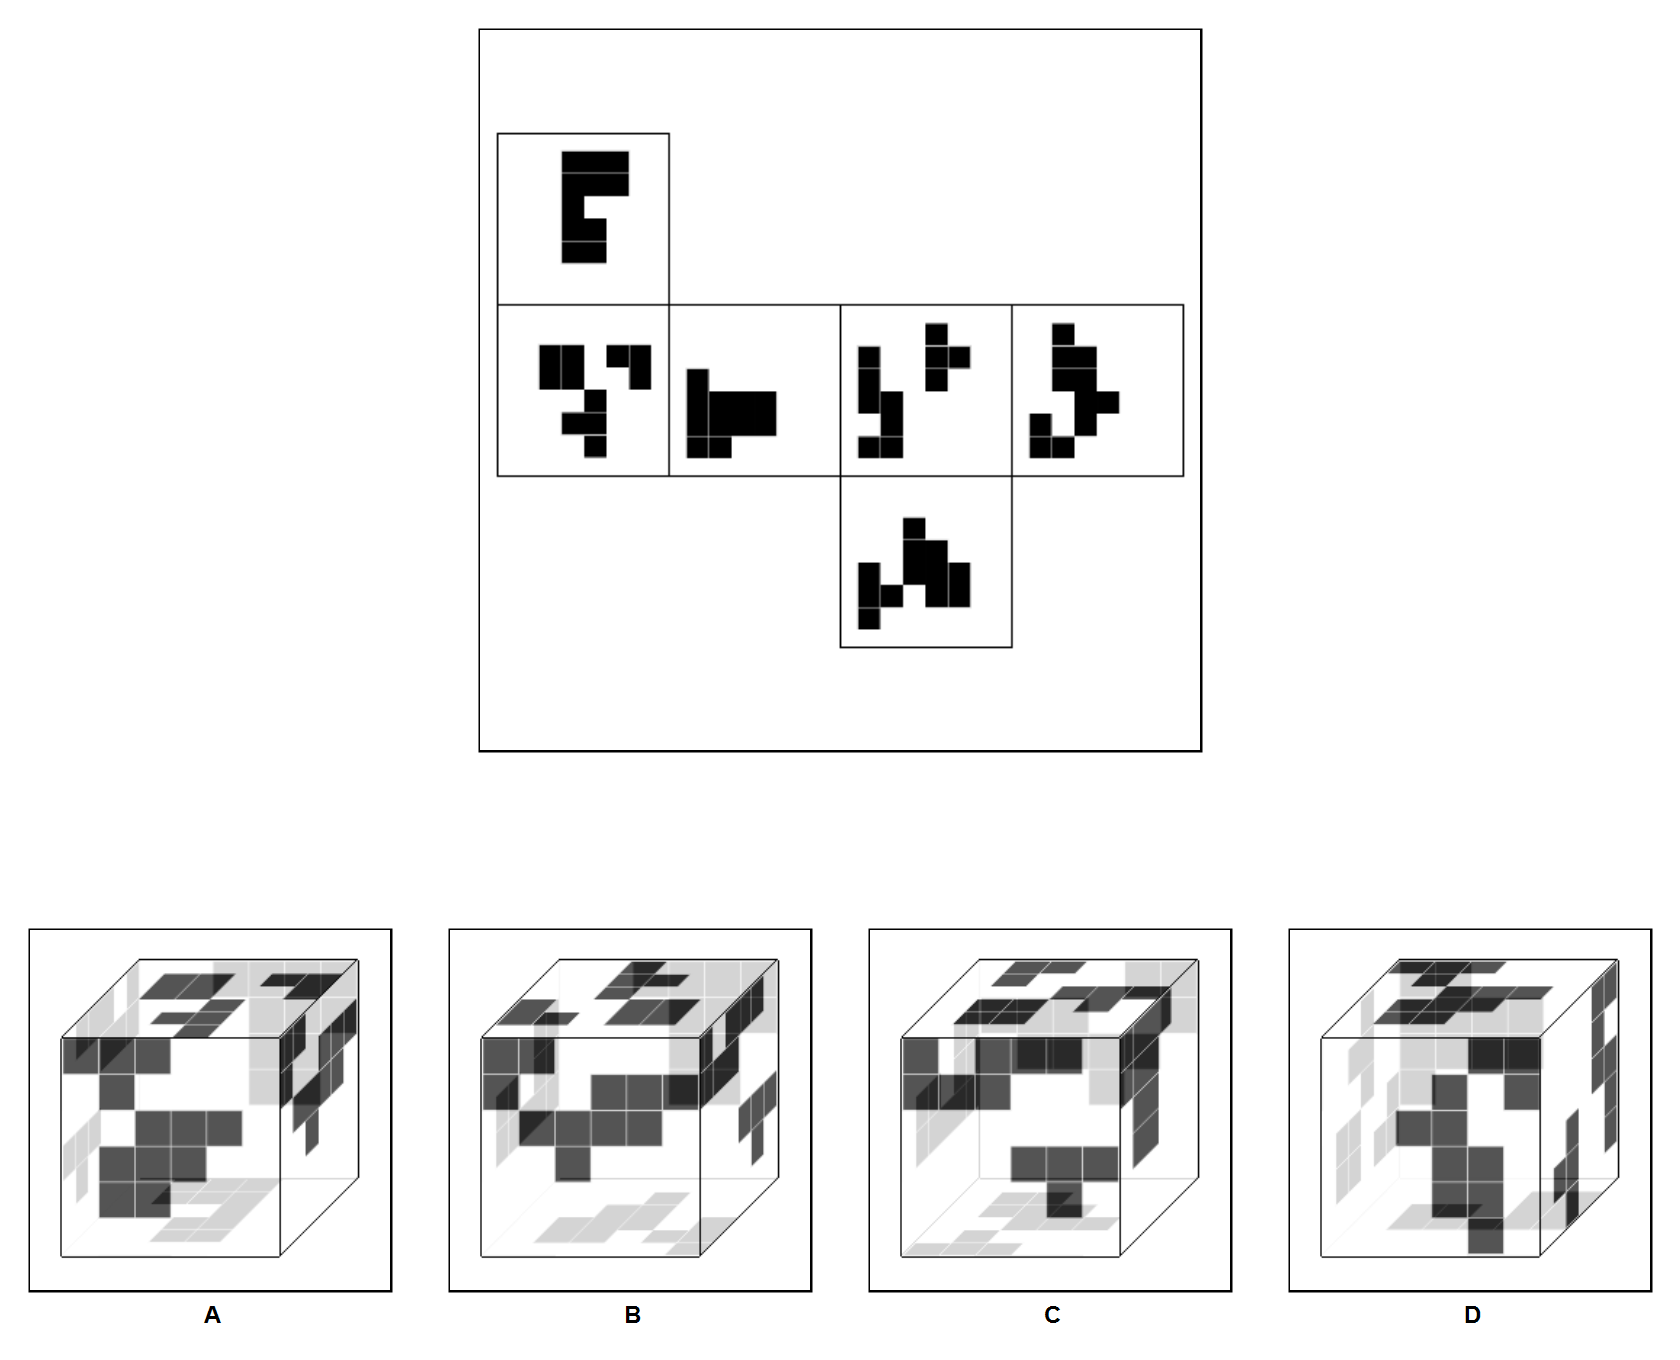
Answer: D